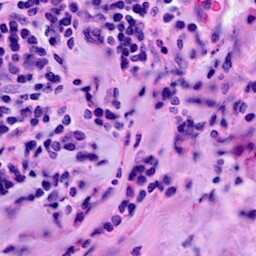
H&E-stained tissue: Breast